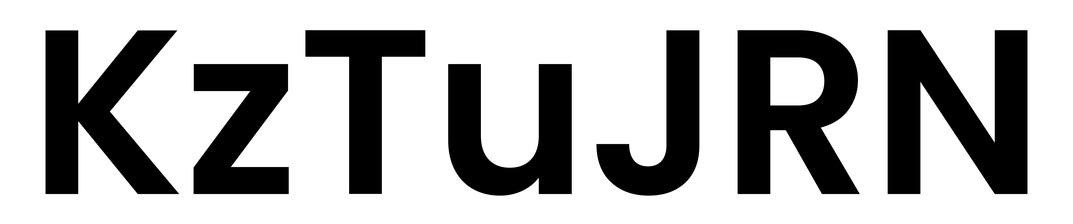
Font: Poppins-SemiBold